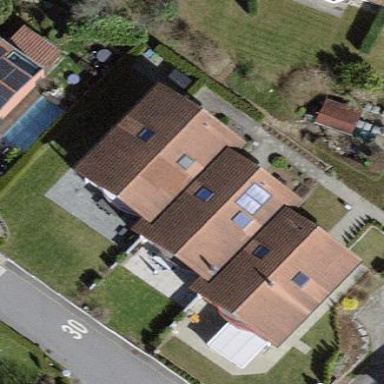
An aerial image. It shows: Residential building.